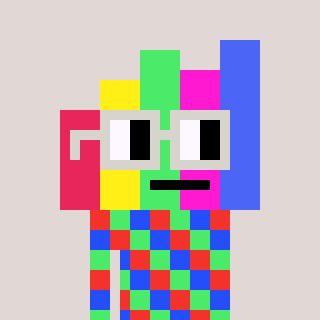
a pixel art character with square light gray glasses, a bar chart-shaped head and a grayscale-colored body on a warm background